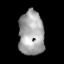
Tissue: lung
Cell type: Epithelial cells
Senescence score: 0.1864
Nuclear area (px): 1107
Mean DAPI intensity: 164.301